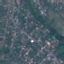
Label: Residential